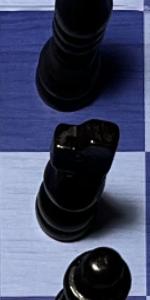
Label: Knight_Black